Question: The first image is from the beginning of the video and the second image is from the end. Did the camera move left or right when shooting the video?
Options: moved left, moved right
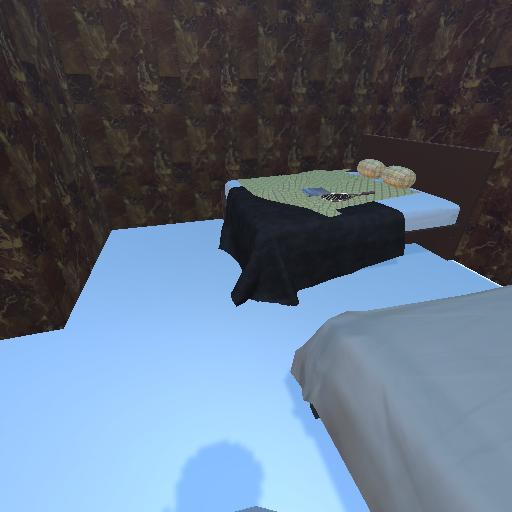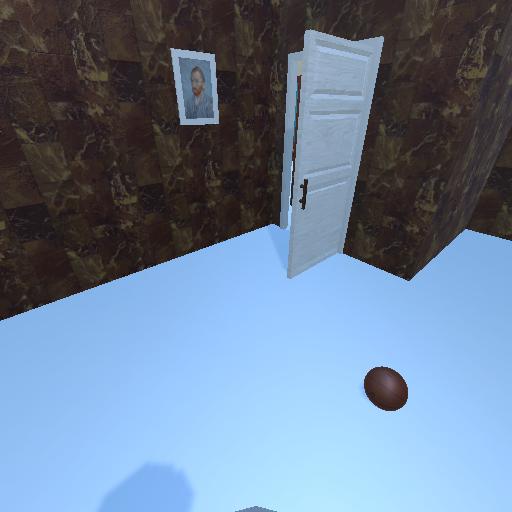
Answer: moved left